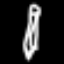
Label: pencil